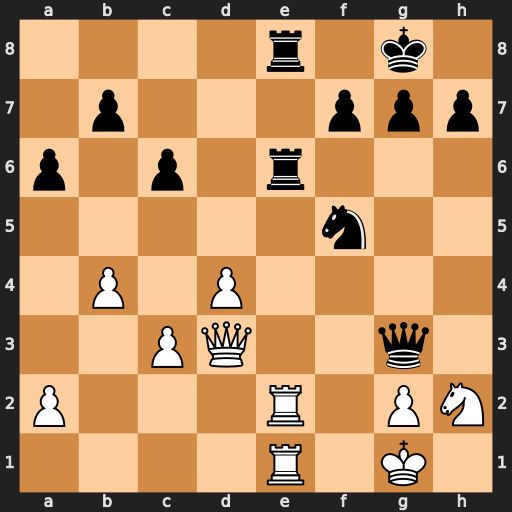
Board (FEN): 4r1k1/1p3ppp/p1p1r3/5n2/1P1P4/2PQ2q1/P3R1PN/4R1K1
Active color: w
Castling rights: -
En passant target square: -
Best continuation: Qxf5 Qxe1+ Rxe1